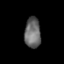
Tissue: prostate
Cell type: T cells
Senescence score: 0.7764
Nuclear area (px): 480
Mean DAPI intensity: 105.76